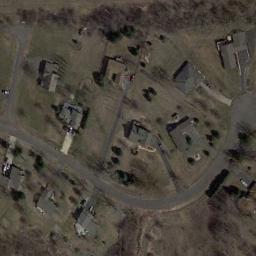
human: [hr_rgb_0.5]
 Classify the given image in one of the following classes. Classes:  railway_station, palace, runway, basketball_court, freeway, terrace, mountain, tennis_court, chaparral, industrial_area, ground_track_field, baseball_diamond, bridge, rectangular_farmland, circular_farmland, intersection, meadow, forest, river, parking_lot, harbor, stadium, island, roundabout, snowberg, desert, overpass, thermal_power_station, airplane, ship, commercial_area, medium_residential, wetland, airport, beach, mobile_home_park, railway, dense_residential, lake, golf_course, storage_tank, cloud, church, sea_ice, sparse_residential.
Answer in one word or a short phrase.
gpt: medium_residential